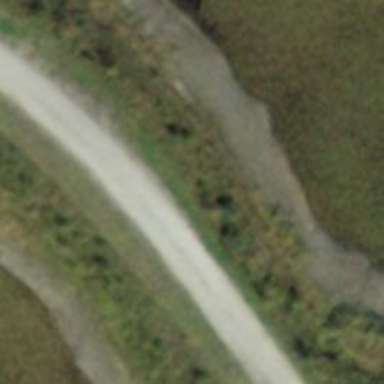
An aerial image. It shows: Designated golf cart path that is track with grade 2 surface.